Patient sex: M
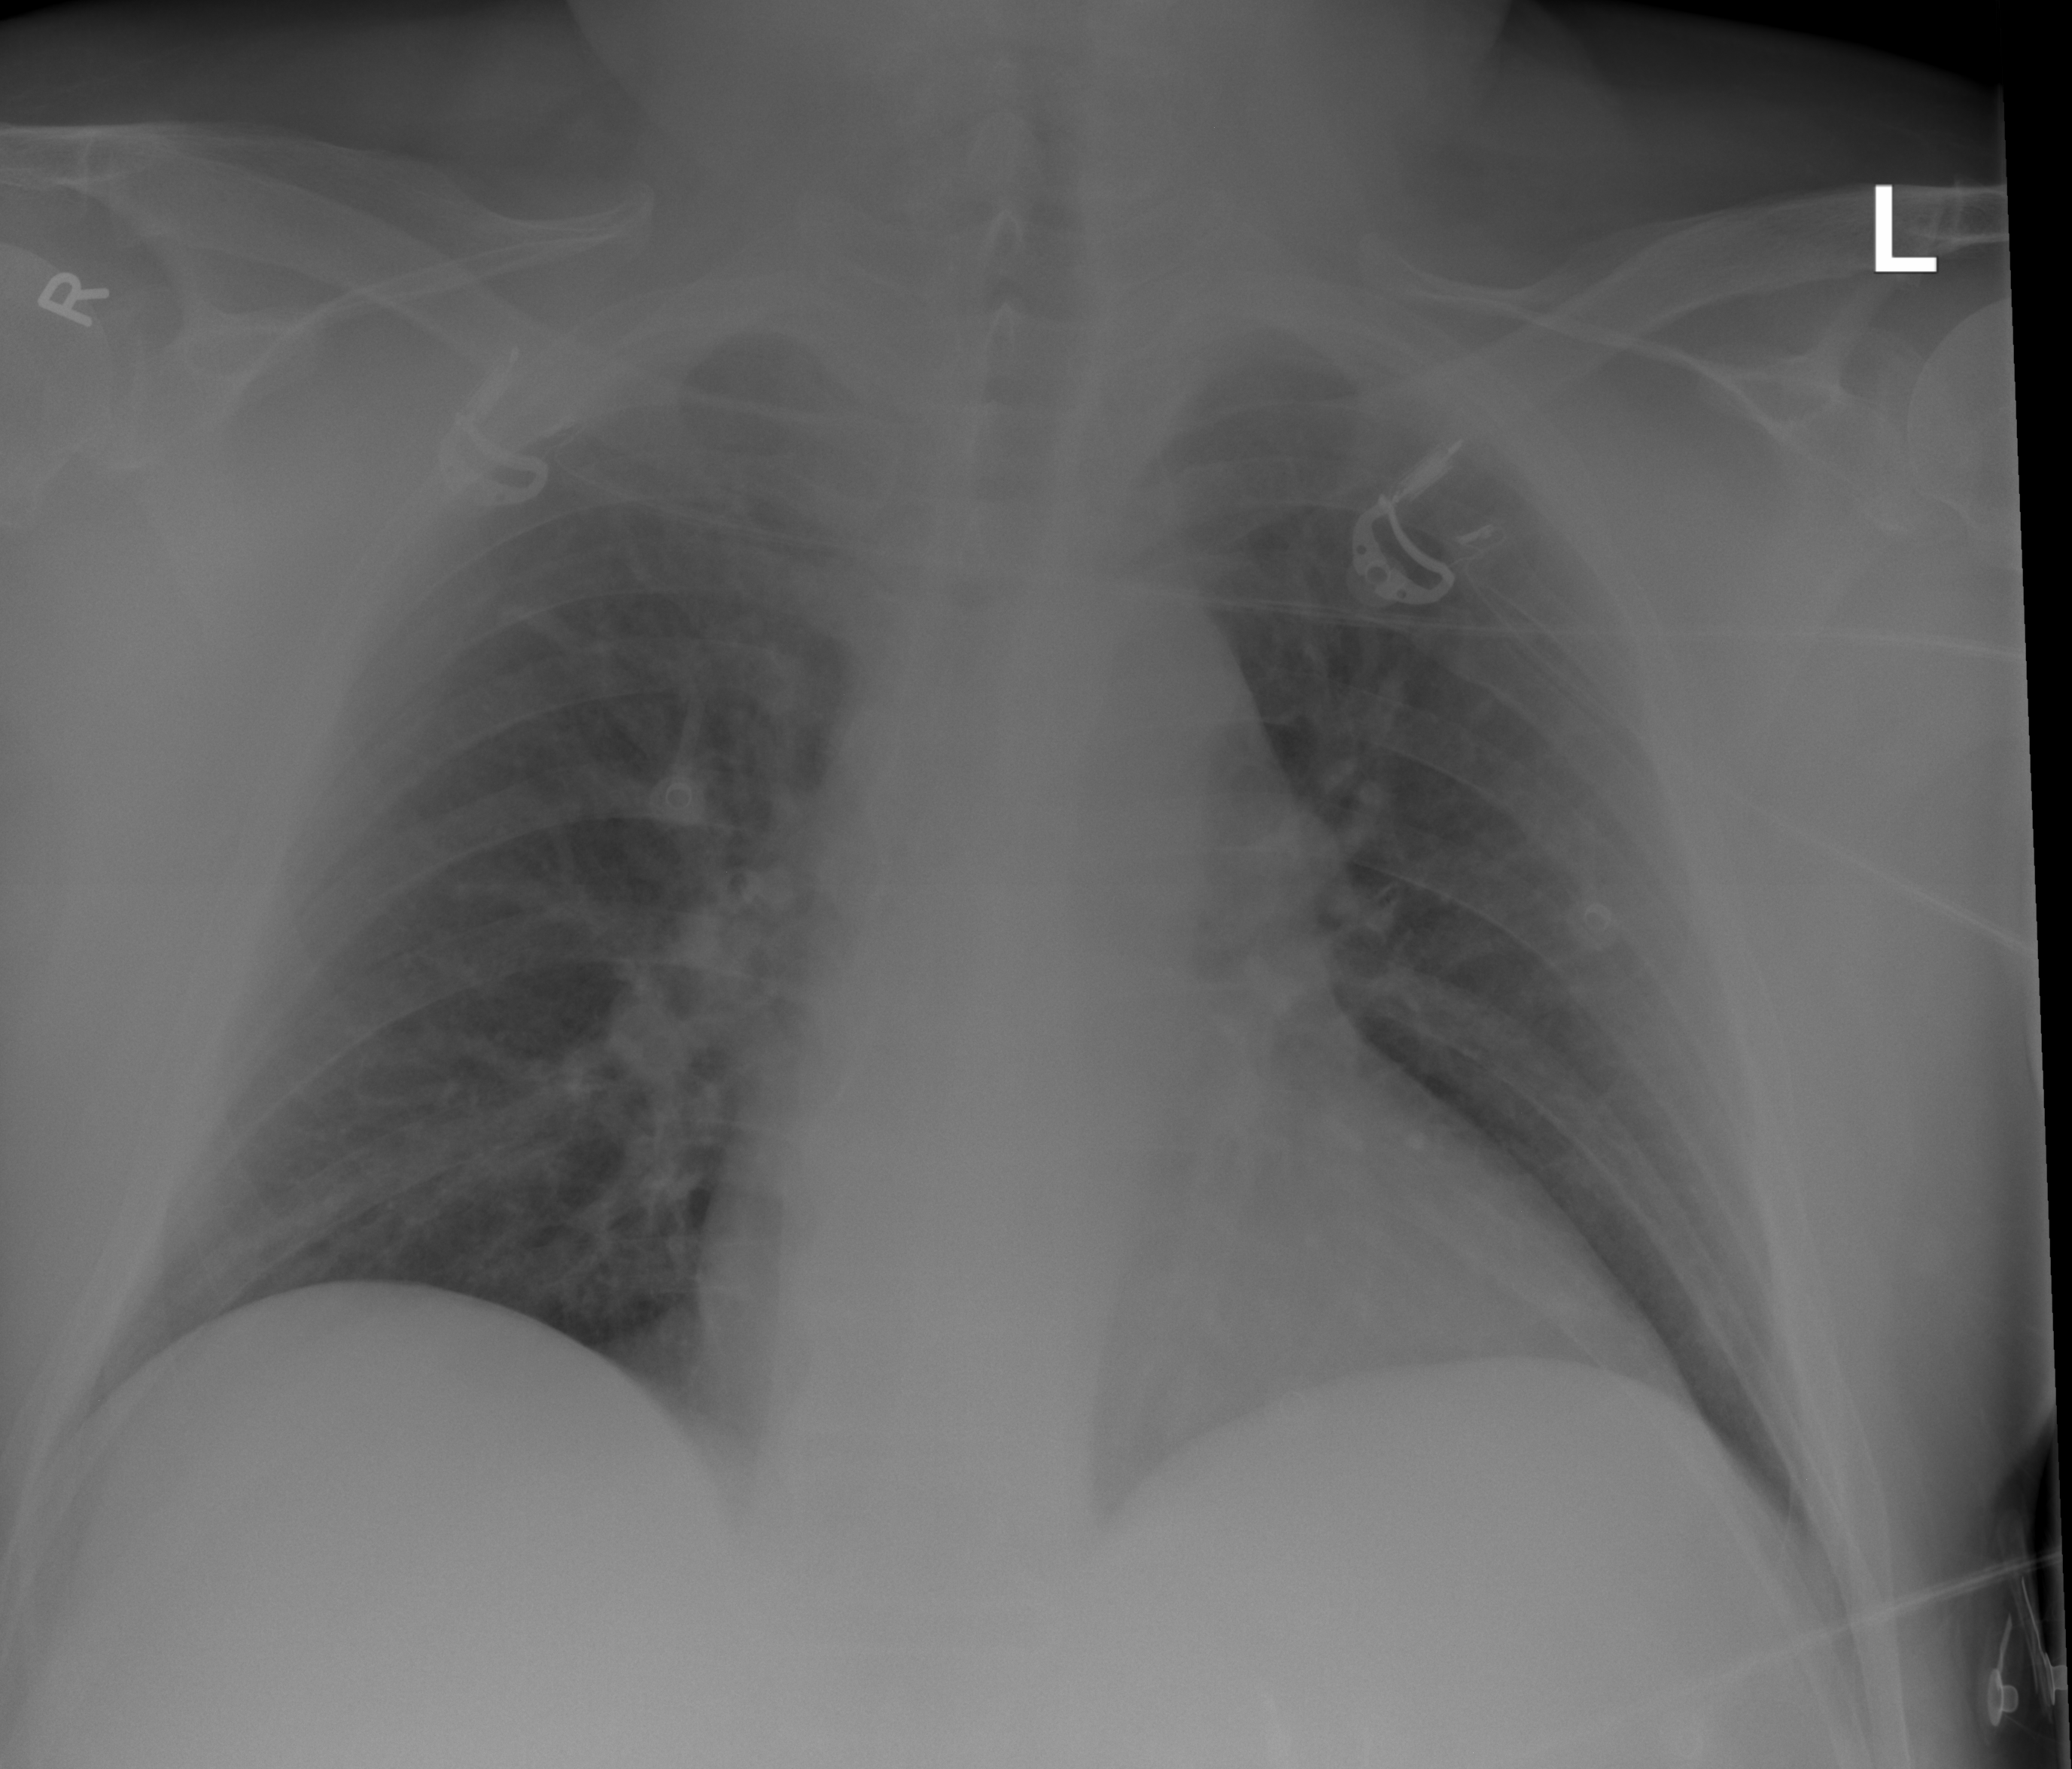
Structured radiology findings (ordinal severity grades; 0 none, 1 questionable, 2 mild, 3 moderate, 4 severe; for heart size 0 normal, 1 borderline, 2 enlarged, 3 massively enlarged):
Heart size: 2
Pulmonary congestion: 2
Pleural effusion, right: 0
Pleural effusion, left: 0
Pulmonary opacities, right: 0
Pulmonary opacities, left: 0
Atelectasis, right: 0
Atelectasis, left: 0